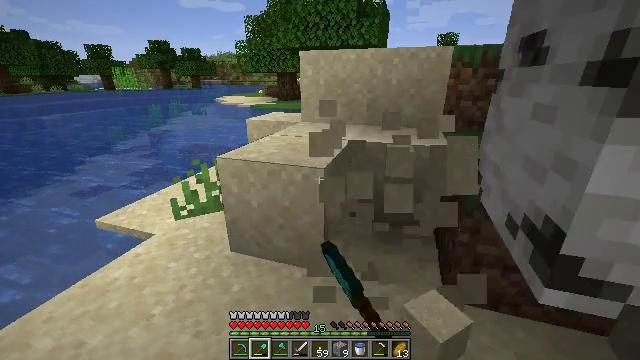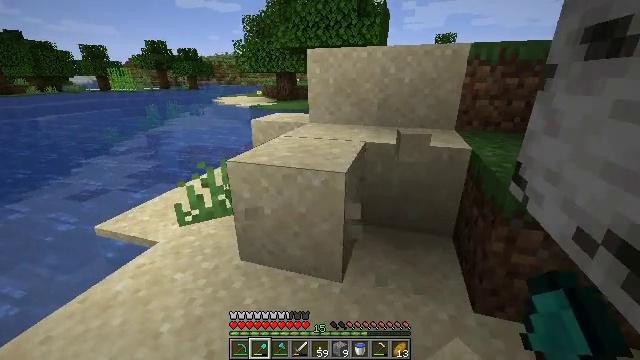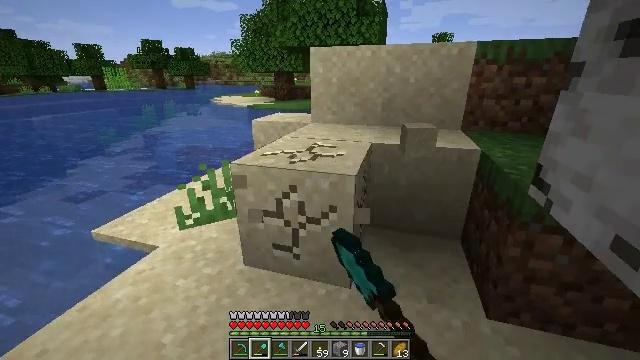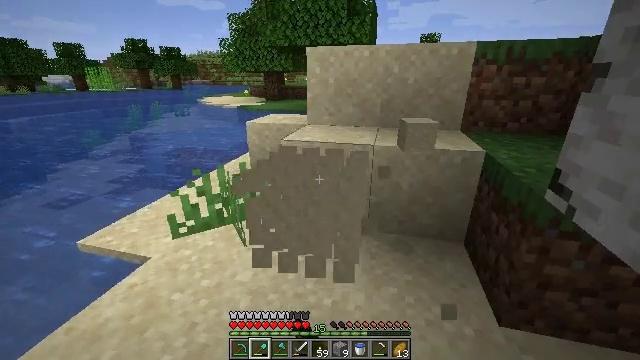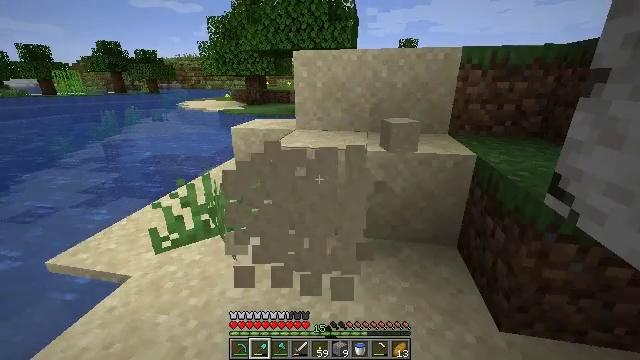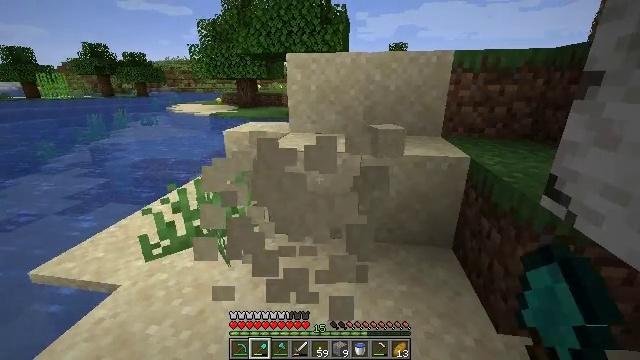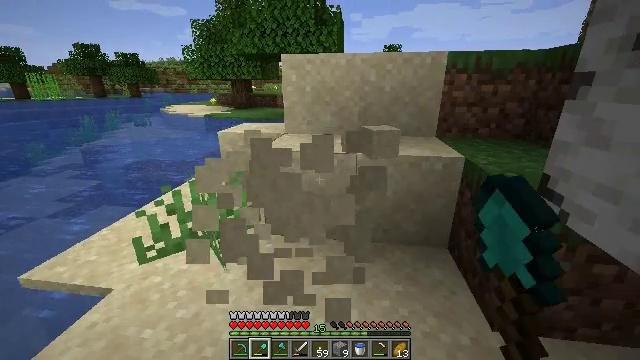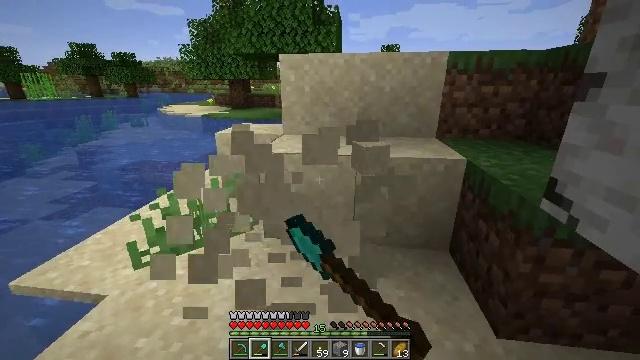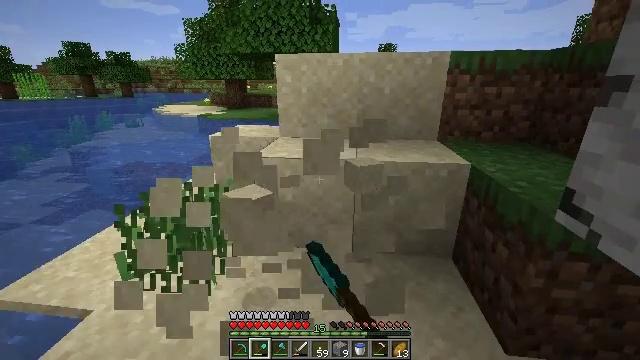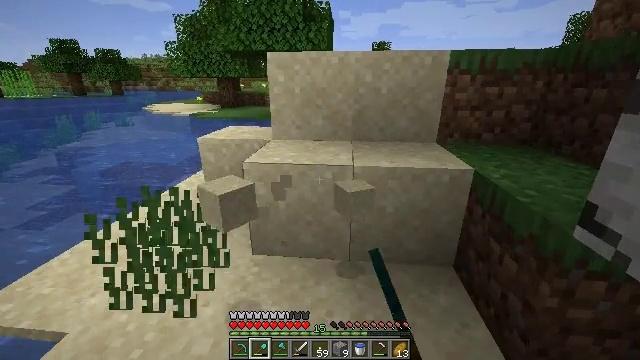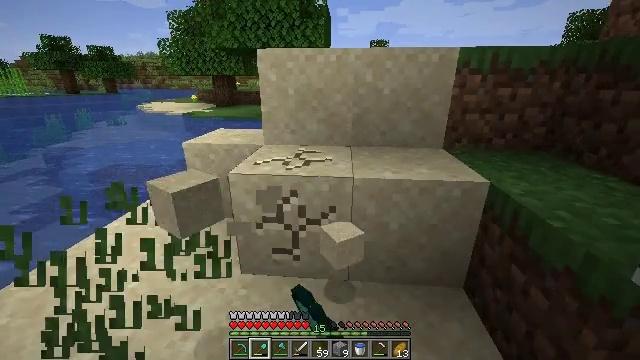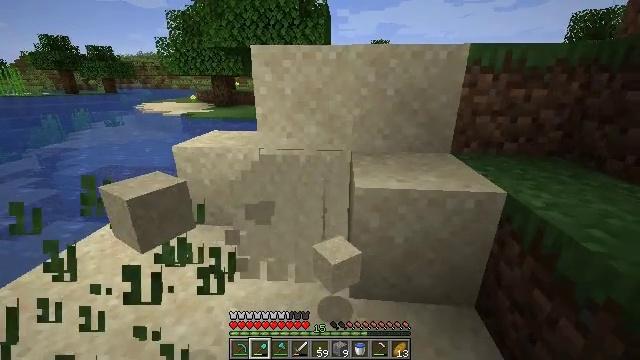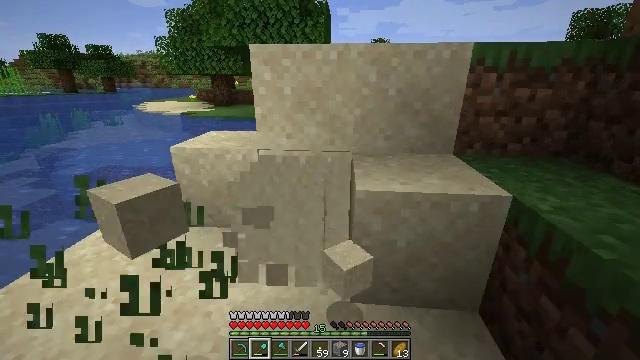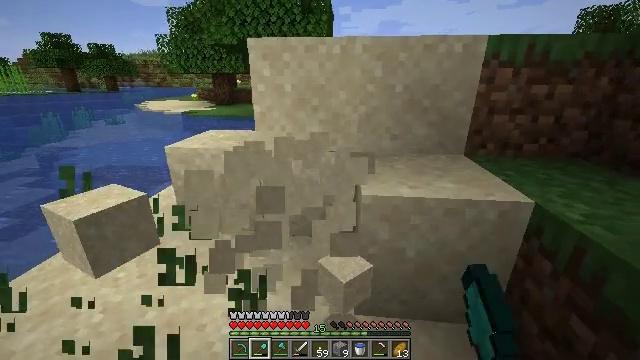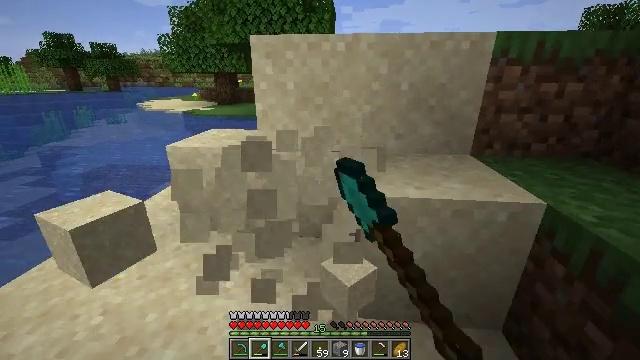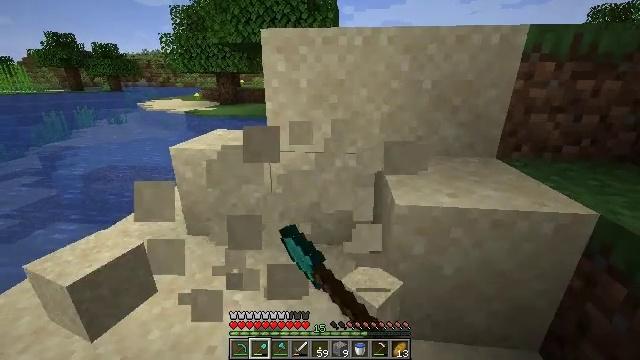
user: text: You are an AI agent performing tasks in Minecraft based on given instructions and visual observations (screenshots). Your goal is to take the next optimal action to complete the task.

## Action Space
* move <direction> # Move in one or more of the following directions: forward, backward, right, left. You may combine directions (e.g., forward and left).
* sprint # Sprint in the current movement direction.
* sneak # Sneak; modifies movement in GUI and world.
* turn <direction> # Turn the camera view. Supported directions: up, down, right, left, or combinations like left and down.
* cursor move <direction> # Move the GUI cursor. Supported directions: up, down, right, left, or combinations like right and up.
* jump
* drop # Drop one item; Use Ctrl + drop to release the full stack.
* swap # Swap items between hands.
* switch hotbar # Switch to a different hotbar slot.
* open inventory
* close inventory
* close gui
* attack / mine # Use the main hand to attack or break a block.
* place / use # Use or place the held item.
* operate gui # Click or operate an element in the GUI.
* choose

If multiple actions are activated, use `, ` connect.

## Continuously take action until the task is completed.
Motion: motion action
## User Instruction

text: Break the sand block.
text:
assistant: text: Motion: move forward and move left, attack / mine
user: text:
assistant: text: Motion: move forward and move left, attack / mine
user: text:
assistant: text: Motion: turn right, attack / mine
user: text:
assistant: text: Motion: turn right, attack / mine
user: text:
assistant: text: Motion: turn right, attack / mine
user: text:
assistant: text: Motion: turn right, attack / mine
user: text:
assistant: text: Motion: move forward, attack / mine
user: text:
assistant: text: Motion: move forward, attack / mine
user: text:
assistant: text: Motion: move forward, turn right, attack / mine
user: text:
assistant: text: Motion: move forward, attack / mine
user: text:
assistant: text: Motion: move forward, attack / mine
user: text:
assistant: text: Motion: attack / mine
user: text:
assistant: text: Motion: attack / mine
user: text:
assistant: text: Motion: move forward and move left, attack / mine
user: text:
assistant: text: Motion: move forward and move left, attack / mine
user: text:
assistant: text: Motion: move forward and move left, attack / mine
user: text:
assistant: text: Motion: move forward and move left, turn right and up, attack / mine
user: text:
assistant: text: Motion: move forward and move left, turn right and up, attack / mine
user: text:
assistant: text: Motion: move left, turn right and up, attack / mine
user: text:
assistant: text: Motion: attack / mine
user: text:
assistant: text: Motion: attack / mine
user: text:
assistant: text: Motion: attack / mine
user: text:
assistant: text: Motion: attack / mine
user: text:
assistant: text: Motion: turn right and down, attack / mine
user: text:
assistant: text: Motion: move forward and move left, turn right and down, attack / mine
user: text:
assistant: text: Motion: move forward and move left, turn down, attack / mine
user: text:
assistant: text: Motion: move forward and move left, turn down, attack / mine
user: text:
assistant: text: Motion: move forward and move left, turn down, attack / mine
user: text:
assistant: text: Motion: attack / mine
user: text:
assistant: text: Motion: attack / mine